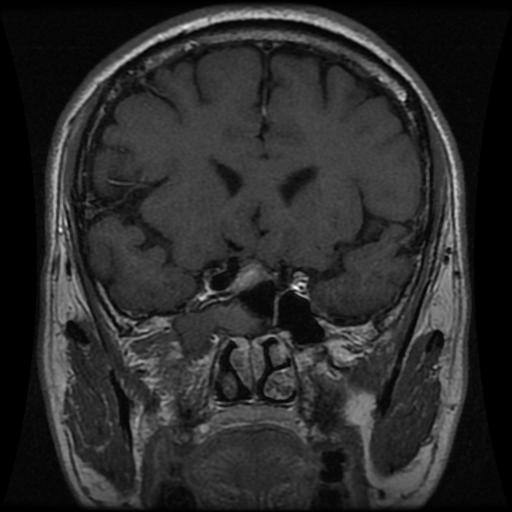
Label: pituitary